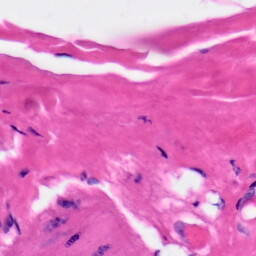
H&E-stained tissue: Skin